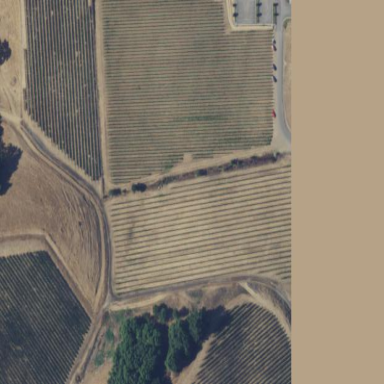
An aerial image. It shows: Vineyard where grapes are grown.